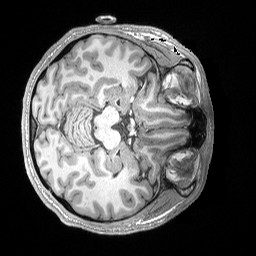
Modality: T1w
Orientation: axial
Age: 31
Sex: male
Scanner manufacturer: siemens
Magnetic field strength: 3 T
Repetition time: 2.2 s
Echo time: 0.00169 s